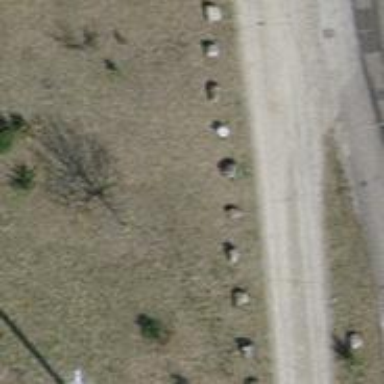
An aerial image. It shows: Block barrier.